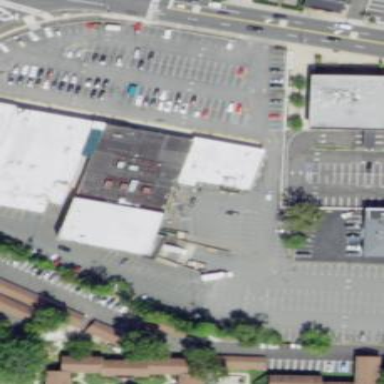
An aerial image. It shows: Supermarket building.